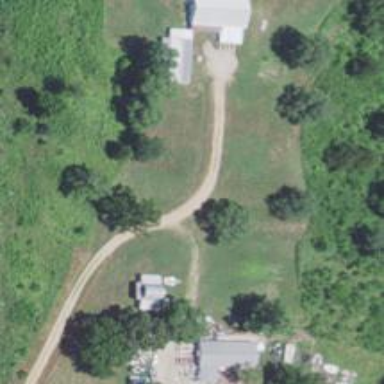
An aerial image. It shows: Driveway leading to service road.